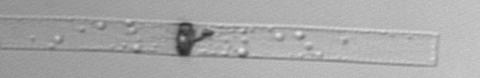
Label: Dactyliosolen_blavyanus